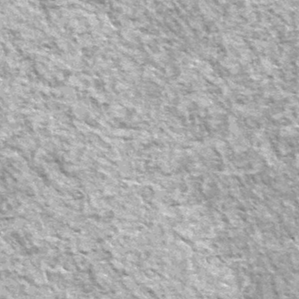
Label: frost